Here is the wavelet time-frequency representation (scalogram) of a rolling-element bearing's vibration measurement. Classify the bearing condition as one of: normal, inner_race, outer_race, ball.
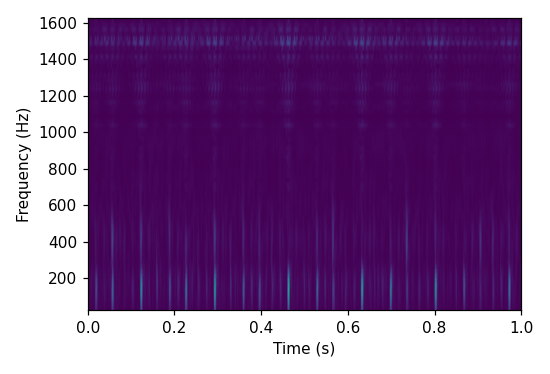
Answer: outer_race